Отверстие в дне сосуда закрыто поршнем, состоящим из цилиндра длиной $L$ и радиусом $R$ и полусферы того же радиуса (см. рисунок).  Поршень может перемещаться вертикально без трения. Пружиной жесткостью $k$ поршень прикреплен к неподвижному основанию. В сосуд наливают жидкость плотностью $\rho$, после чего верхняя точка поршня оказывается на глубине $h$ под поверхностью воды, а толщина слоя воды в сосуде $H$.
На какое расстояние $x$ переместится поршень по сравнению с его положением в пустом сосуде? Объем шара $V=\frac{4 \pi R^{3}}{3}$.
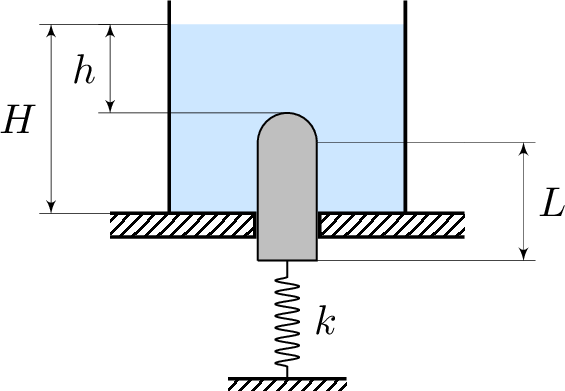
Решение: Опускание поршня обусловлено весом жидкости над ним:$$k x=\rho V g,$$где объем жидкости над поршнем$$V=\pi R^{2}(h+R)-\frac{1}{2} \cdot \frac{4}{3} \pi R^{2}=\pi R^{2}\left(h+\frac{R}{3}\right).$$Следовательно,$$x=\frac{\pi R^{2} \rho g}{k}\left(h+\frac{R}{3}\right).$$
Ответ: $$ x=\frac{\pi R^{2} \rho g}{k}\left(h+\frac{R}{3}\right). $$
Темы:
T, Всероссийские, Гидростатика, Пружина, Давление